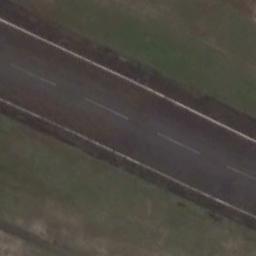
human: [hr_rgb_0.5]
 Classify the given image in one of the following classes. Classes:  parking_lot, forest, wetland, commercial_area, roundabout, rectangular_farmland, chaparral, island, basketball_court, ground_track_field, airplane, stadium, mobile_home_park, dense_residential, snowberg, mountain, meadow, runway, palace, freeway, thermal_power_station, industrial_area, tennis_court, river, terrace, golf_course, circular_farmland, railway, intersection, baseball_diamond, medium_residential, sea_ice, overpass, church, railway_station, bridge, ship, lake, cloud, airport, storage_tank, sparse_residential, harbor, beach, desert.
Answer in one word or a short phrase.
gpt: runway